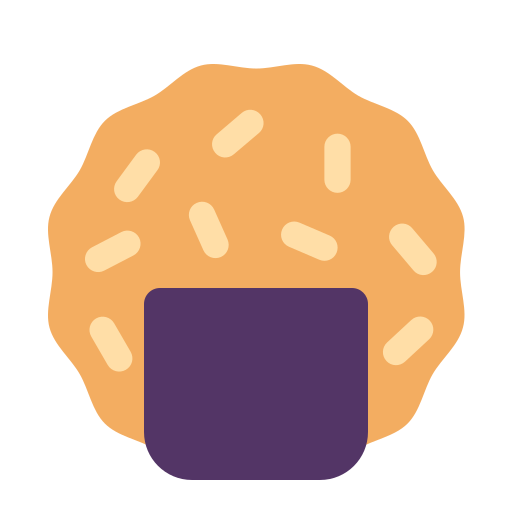
rice cracker flat